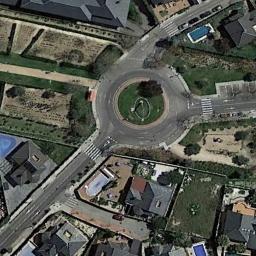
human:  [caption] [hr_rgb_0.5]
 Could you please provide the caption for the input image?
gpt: The roundabout is next to buildings and trees .

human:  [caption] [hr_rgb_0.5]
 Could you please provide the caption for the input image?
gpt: The roundabout with three exits and entrances is in the residential area and some clearings are next to the roundabout .

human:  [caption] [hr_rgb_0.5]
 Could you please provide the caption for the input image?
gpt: There are several buildings with swimming pools and some trees and a large lawn around the roundabout with three roads .

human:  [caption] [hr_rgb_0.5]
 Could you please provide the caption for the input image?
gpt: There are many buildings of different shapes and sizes around the roundabout .

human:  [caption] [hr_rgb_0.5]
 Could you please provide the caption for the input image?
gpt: There are many buildings around the roundabout .